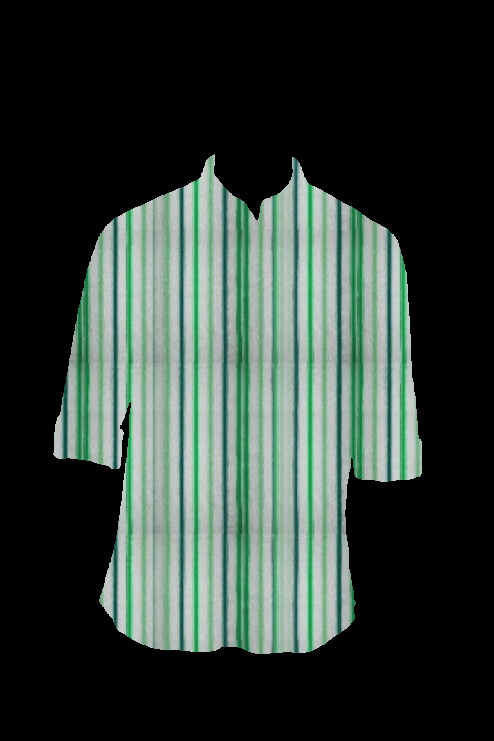
green stripe tee